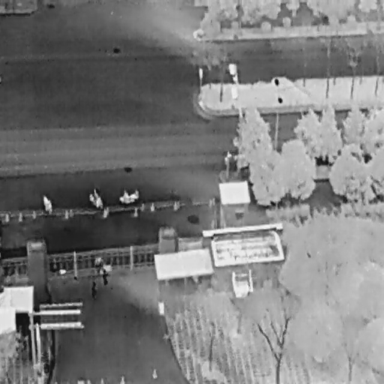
There are three People in the infrared image.